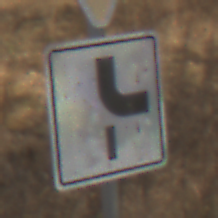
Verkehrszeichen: VerlaufVorfahrtsstrasse10
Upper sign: VorfahrtGewaehren
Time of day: SunriseSunset
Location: Outdoor (Nature)
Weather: PartlyCloudy
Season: NotSpecified
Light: Natural